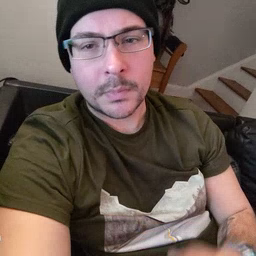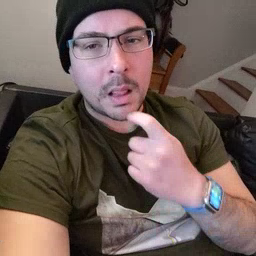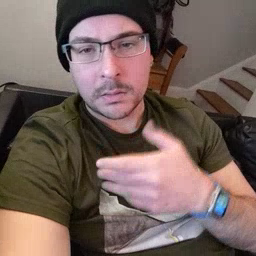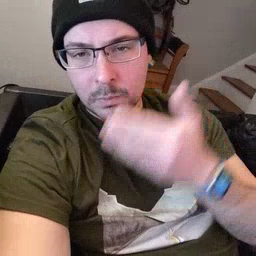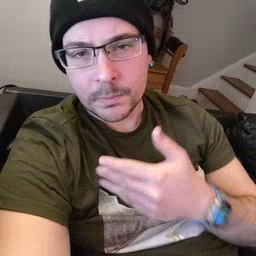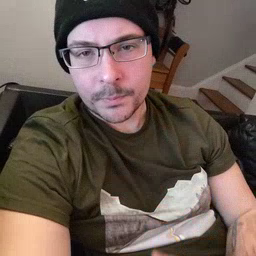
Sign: glasswindow